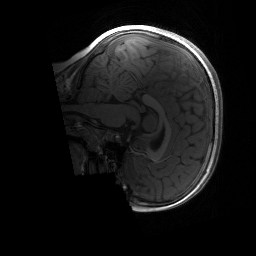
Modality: T1w
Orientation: sagittal
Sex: female
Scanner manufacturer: siemens
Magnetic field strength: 3 T
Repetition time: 1.9 s
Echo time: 0.00243 s